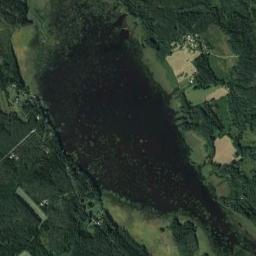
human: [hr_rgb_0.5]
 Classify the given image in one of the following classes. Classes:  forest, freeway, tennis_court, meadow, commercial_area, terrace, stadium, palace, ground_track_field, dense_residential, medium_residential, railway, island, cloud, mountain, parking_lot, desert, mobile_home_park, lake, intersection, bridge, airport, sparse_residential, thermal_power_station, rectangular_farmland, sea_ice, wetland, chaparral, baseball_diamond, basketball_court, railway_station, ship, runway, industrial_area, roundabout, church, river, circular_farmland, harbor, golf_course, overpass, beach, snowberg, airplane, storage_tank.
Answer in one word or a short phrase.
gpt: lake